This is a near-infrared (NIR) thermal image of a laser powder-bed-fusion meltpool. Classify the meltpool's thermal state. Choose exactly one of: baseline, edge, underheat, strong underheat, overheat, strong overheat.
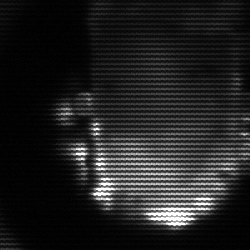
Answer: baseline